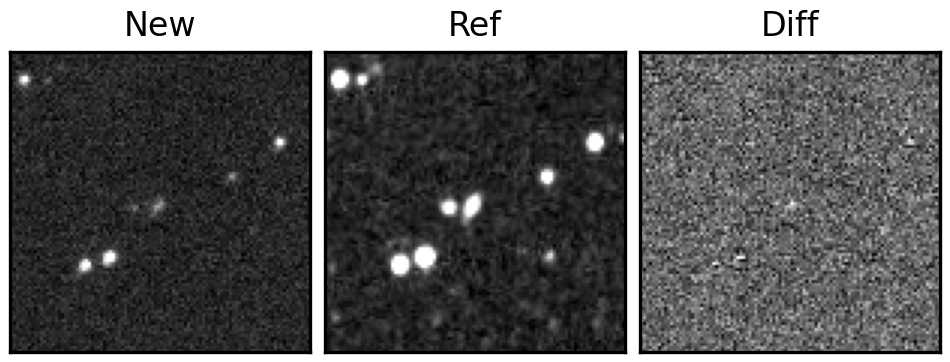
Label: real